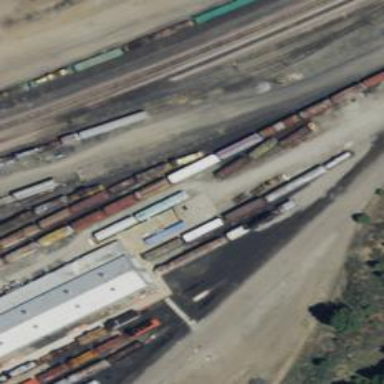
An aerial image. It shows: Preserved railway yard with rail tracks.